Question: I have two tables , namely : 'tblEventService' and 'tblEventItem' ..
Following are the columns of both :

This is the method i am using to insert into the two tables as suggested by @M.Ali in the answer :
'''
public int concurrentInsert(EventService eventServiceObj, EventItem eventItem)
{
string query = @" Declare @EventServiceID INT;
insert into tblEventService(ServiceDate,ServiceVenue,Status,CustomerRemarks,ServiceID,VendorID,EventID)
values(@ServiceDate,@ServiceVenue,@Status,@CustomerRemarks,@ServiceID,@VendorID,@EventID);
SELECT @EventServiceID = SCOPE_IDENTITY();
INSERT INTO TableEventItem(EventServiceID,VendorItemID,Price,Quantity,CustomerRemarks)
VALUES (@EventServiceID , @VendorItemID , @Price,@Quantity,@CustomerRemarks)";
List<SqlParameter> lstParams = new List<SqlParameter>();
lstParams.Add(new SqlParameter("@ServiceDate", eventServiceObj.ServiceDate));
lstParams.Add(new SqlParameter("@ServiceVenue", eventServiceObj.ServiceVenue));
lstParams.Add(new SqlParameter("@Status", eventServiceObj.Status));
lstParams.Add(new SqlParameter("@CustomerRemarks", eventServiceObj.CustomerRemarks));
lstParams.Add(new SqlParameter("@ServiceID", eventServiceObj.ServiceID));
lstParams.Add(new SqlParameter("@VendorID", eventServiceObj.VendorID));
lstParams.Add(new SqlParameter("@EventID", eventServiceObj.EventID));
lstParams.Add(new SqlParameter("@EventServiceID", eventItem.EventServiceID));
lstParams.Add(new SqlParameter("@VendorItemID", eventItem.VendorItemID));
lstParams.Add(new SqlParameter("@Price", eventItem.Price));
lstParams.Add(new SqlParameter("@Quantity", eventItem.Quantity));
lstParams.Add(new SqlParameter("@CustomerRemarks", eventItem.CustomerRemarks));
'''
The query works fine when i checked it by putting values hard-coded . Now i have one problem :
This is the method in C# code i am using :
'''
for (int i = 0; i < rptr.Items.Count; i++)
{
EventService eventService = new EventService();
EventServiceLogic eventServiceLogic = new EventServiceLogic();
eventService.ServiceID = Convert.ToInt32(((HiddenField)rptr.Items[i].FindControl("hdnServiceID")).Value);
eventService.VendorID = Convert.ToInt32(((HiddenField)rptr.Items[i].FindControl("HiddenField1")).Value);
TextBox txtDate = (TextBox)rptr.Items[i].FindControl("txtServiceDate");
DateTime eventDate = new DateTime();
if (DateTime.TryParseExact(txtDate.Text, "yyyy-MM-dd", null, System.Globalization.DateTimeStyles.None, out eventDate))
{
eventService.ServiceDate = eventDate;
}
else
{
ScriptManager.RegisterStartupScript(lnkBtnOrder, lnkBtnOrder.GetType(), "key", "alert('Invalid Date!Please enter in the format : Date-Month-Year')", true);
return;
}
eventService.ServiceVenue = txtVenueName.Text;
eventService.CustomerRemarks = txtRemarks.Text;
eventService.Status = "pending";
eventService.EventID = Convert.ToInt32(ddlMyEvents.SelectedValue);
EventItem eventItem = new EventItem();
eventItem.VendorItemID = Convert.ToInt32(((HiddenField)rptr.Items[i].FindControl("hdnVendorItemID")).Value);
eventItem.CustomerRemarks = eventService.CustomerRemarks = txtRemarks.Text;
eventItem.Quantity = Convert.ToInt32(((TextBox)rptr.Items[i].FindControl("txtQty")).Text);
eventItem.EventServiceID = //this is auto-generated. how should i provide this value ?
int registerServiceResult = eventServiceLogic.concurrentInsert(eventService,eventItem);
if (registerServiceResult > 0)
{
lblTotal.Text = "This Works!";
}
else
{
lblTotal.Text = "This Doesn't Work!";
}
}
'''
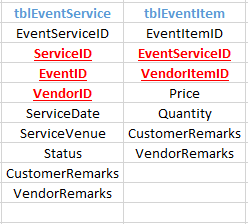
Answer: Google system function <URL> and you would write your two inserts like this...
'''
Declare @EventServiceID INT;
insert into tblEventService(ServiceDate,ServiceVenue,Status,CustomerRemarks,ServiceID,VendorID,EventID)
values(@ServiceDate,@ServiceVenue,@Status,@CustomerRemarks,@ServiceID,@VendorID,@EventID);
SELECT @EventServiceID = SCOPE_IDENTITY();
INSERT INTO TableEventItem(EventServiceID , Col2 , Col3 , ....)
VALUES (@EventServiceID , @var2 , @var3 , ....)
'''
If you are doing multiple inserts you would do something like....
'''
Declare @EventSrvcID_Table TABLE
(EventServiceID INT,
Col1 [Datatype],
Col2 [Datatype]) ;
insert into tblEventService(ServiceDate,ServiceVenue,Status,CustomerRemarks,ServiceID,VendorID,EventID)
OUTPUT inserted.EventServiceID , inserted.Col1 , inserted.Col2
INTO @EventSrvcID_Table(EventServiceID , Col2 , Col3)
values(@ServiceDate1,@ServiceVenue1,@Status1,@CustomerRemarks1,@ServiceID1,@VendorID1,@EventID1)
,(@ServiceDate2,@ServiceVenue2,@Status2,@CustomerRemarks2,@ServiceID2,@VendorID2,@EventID2);
INSERT INTO TableEventItem(EventServiceID , Col2 , Col3 , ....)
SELECT EventServiceID , Col2 , Col3
FROM @EventSrvcID_Table
'''